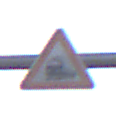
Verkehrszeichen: Bahnuebergang
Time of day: SunriseSunset
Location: Outdoor (Suburban)
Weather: Clear
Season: NotSpecified
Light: Natural